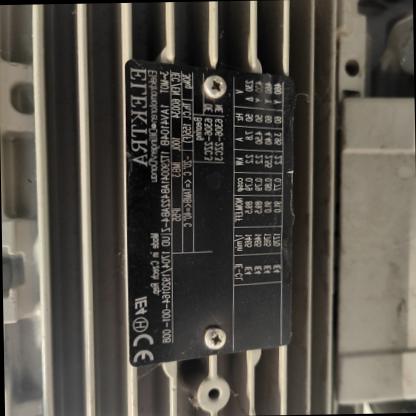
Klasa: tabliczka-znamionowa